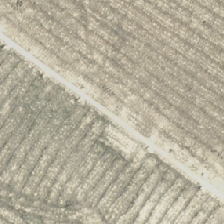
Land cover: harvested_forest